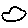
Label: cloud